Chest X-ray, AP view. Patient: 56 years old, sex M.
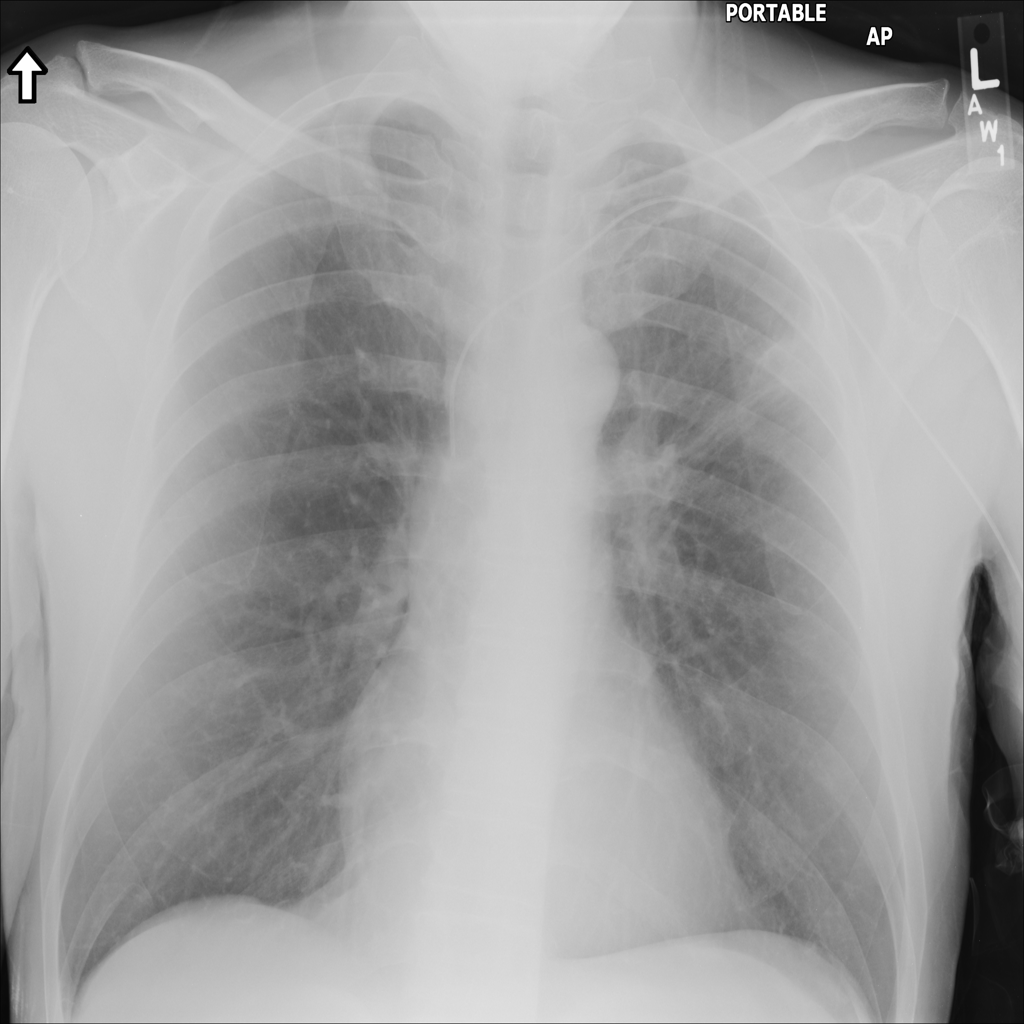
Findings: Atelectasis, Nodule